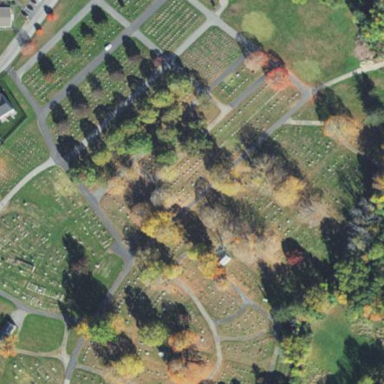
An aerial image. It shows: Cemetery.